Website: walmart
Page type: cart
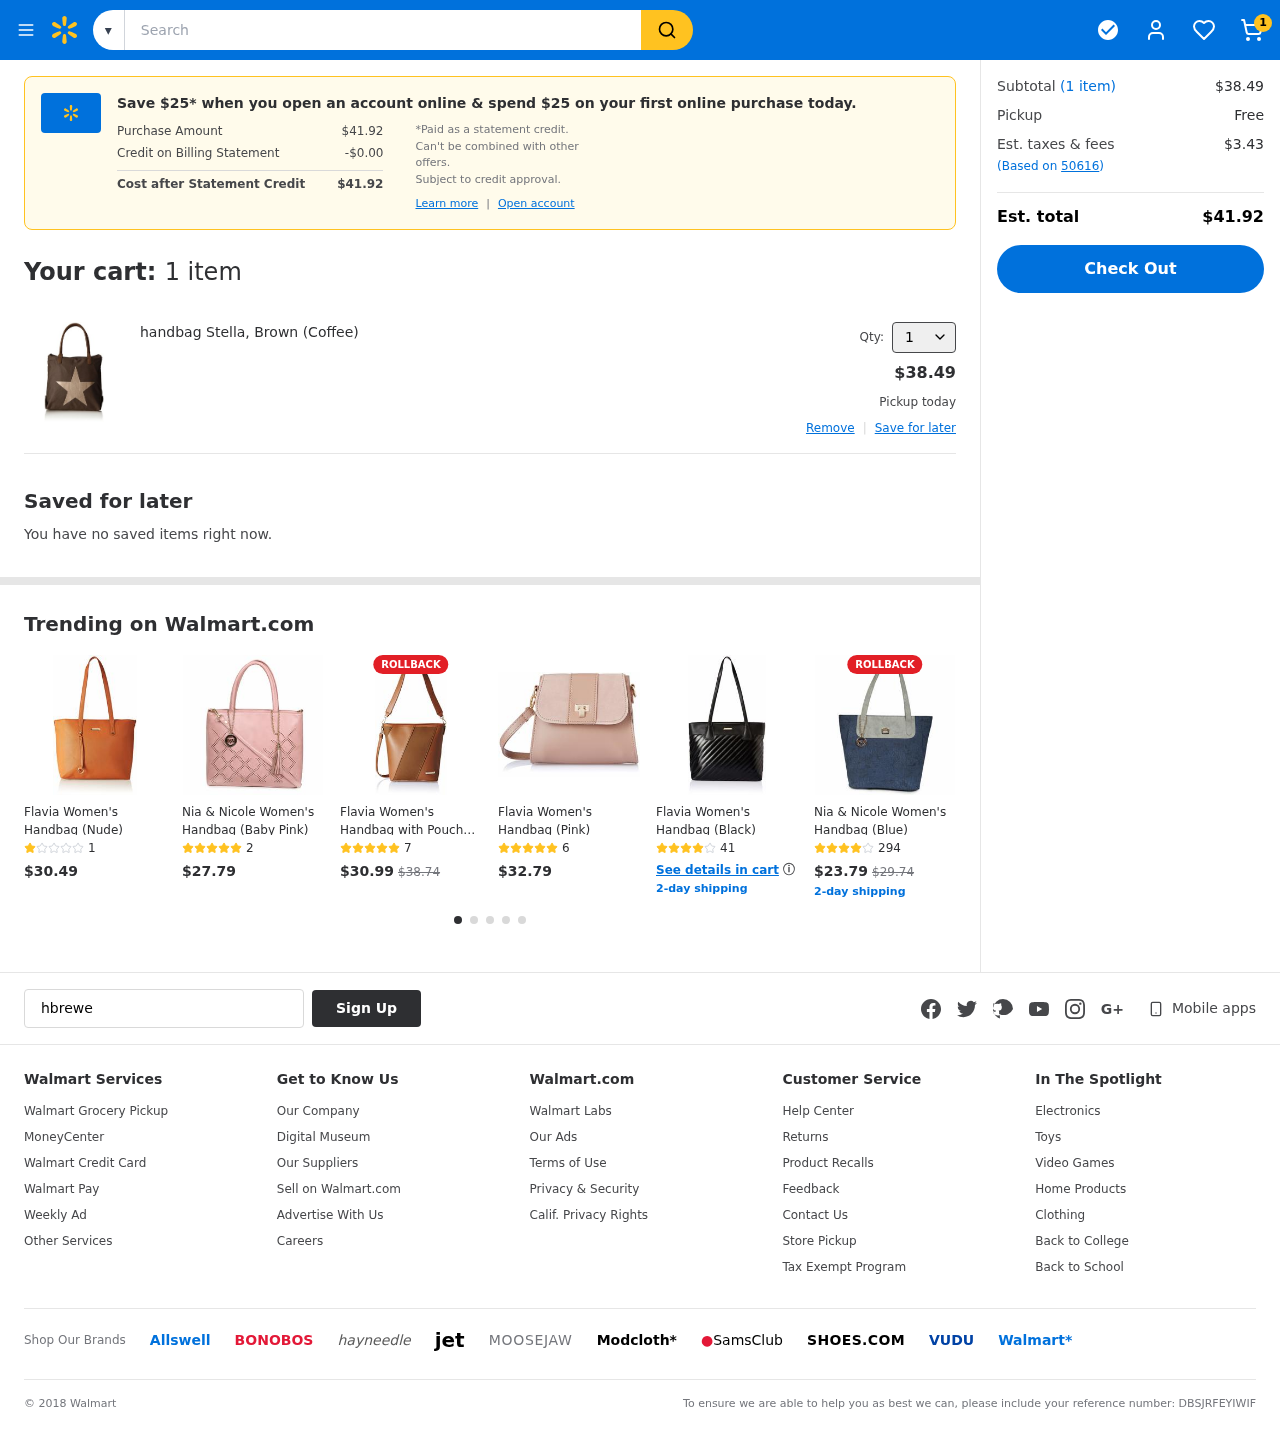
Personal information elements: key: PII_EMAIL
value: hbrewer@yahoo.com
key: PII_POSTCODE
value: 50616
Product elements: key: PRODUCT1_NAME
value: handbag Stella, Brown (Coffee)
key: PRODUCT1_PRICE
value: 38.49
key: PRODUCT1_QUANTITY
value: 1
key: PRODUCT2_NAME
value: Flavia Women's Handbag (Nude)
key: PRODUCT2_NUM_RATINGS
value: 1
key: PRODUCT2_PRICE
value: $30.49
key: PRODUCT3_NAME
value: Nia & Nicole Women's Handbag (Baby Pink)
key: PRODUCT3_NUM_RATINGS
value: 2
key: PRODUCT3_PRICE
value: $27.79
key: PRODUCT4_NAME
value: Flavia Women's Handbag with Pouch (Brown) (Set of 2)
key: PRODUCT4_NUM_RATINGS
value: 7
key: PRODUCT4_PRICE
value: $30.99
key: PRODUCT4_ORIGINAL_PRICE
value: $38.74
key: PRODUCT5_NAME
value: Flavia Women's Handbag (Pink)
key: PRODUCT5_NUM_RATINGS
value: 6
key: PRODUCT5_PRICE
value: $32.79
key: PRODUCT6_NAME
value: Flavia Women's Handbag (Black)
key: PRODUCT6_NUM_RATINGS
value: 41
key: PRODUCT7_NAME
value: Nia & Nicole Women's Handbag (Blue)
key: PRODUCT7_NUM_RATINGS
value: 294
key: PRODUCT7_PRICE
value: $23.79
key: PRODUCT7_ORIGINAL_PRICE
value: $29.74
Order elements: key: ORDER_NUM_ITEMS
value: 1
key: ORDER_TOTAL
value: $41.92
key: ORDER_NUM_ITEMS
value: (1 item)
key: ORDER_NUM_ITEMS
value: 1 item
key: ORDER_SUBTOTAL
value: $38.49
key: ORDER_TAX
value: $3.43
Search elements: key: HEADER_SEARCH
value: Search